【题型】解答题　【知识点】平面几何　【难度】easy
如图, 已知在 $\triangle ABC$ 中, $AD$ 是 $\triangle ABC$ 的中线, $\angle DAC = \angle B$, 点 $E$ 在边 $AD$ 上, $CE = CD$。

(1) 求证：$\frac{AC}{AB} = \frac{EC}{AD}$；

(2) 求证：$AC^2 = 2AE \cdot AD$。
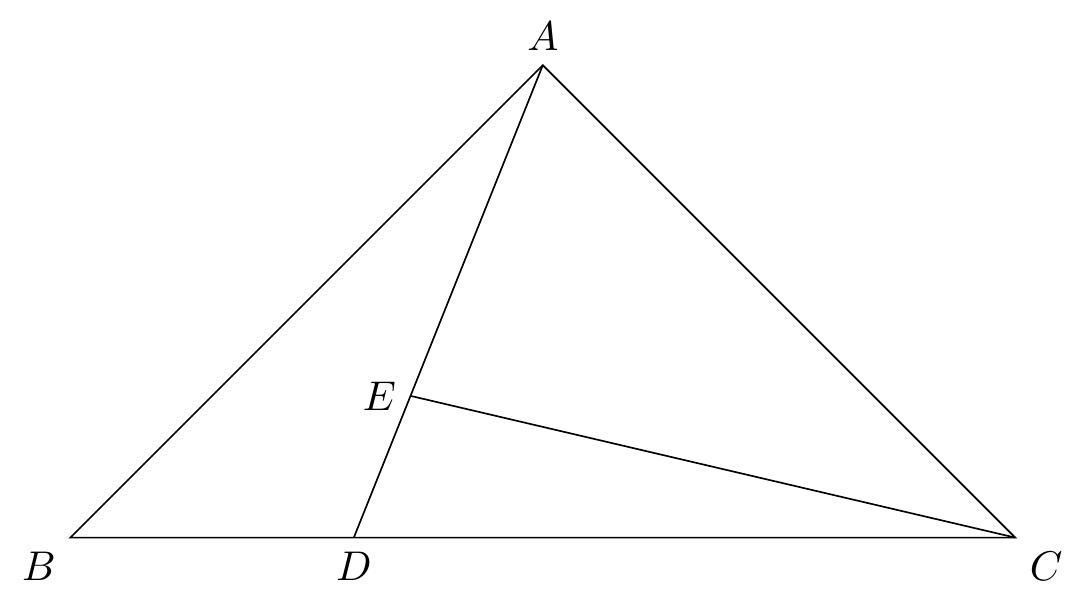
【解答】
证明：
(1) $\because CE = CD$,

$\therefore \angle CDE = \angle CED$,

$\because \angle BDA = \angle AEC$,

又 $\because \angle DAC = \angle B$,

$\therefore \triangle AEC \sim \triangle BAD$,

$\therefore \frac{AC}{AB} = \frac{EC}{AD}$；

(2) $\because \triangle AEC \sim \triangle BAD$,

$\therefore \frac{AE}{BD} = \frac{EC}{AD}$,

$\therefore AE \cdot AD = BD \cdot EC$,

$\because AD$ 是 $\triangle ABC$ 的中线,

$\therefore BD = CD$,

$\because CE = CD$,

$\therefore BD = CD = CE$,

$\therefore CD^2 = AE \cdot AD$,

$\because \angle DAC = \angle B$, $\angle ACD = \angle ACB$,

$\therefore \triangle ACD \sim \triangle BCA$,

$\therefore \frac{AC}{BC} = \frac{CD}{AC}$,

$\therefore AC^2 = BC \cdot CD = 2CD^2$,

$\therefore AC^2 = 2AE \cdot AD$。